Question: I have a core data object like this:

I build a predicate to get scheduletimes and per selection times I need to get the movies and theaters
With the value of the schedule I tried to get theater
Here is my code:
'''
NSString *nameOfMovie = [[scheduleResults movie] valueForKey:@"nameOfMovie"];
NSPredicate *theaterPredicate = [NSPredicate predicateWithFormat:@"SUBQUERY (showTimes, $x, $x.nameOfMovie == %@ AND $x.showTimes.showTimes == %@).@count > 0", nameOfMovie, showTimes];
'''
But I'm getting this error with my predicate:
to-many key not allowed here
any of you knows what I'm doing wrong with my predicate?
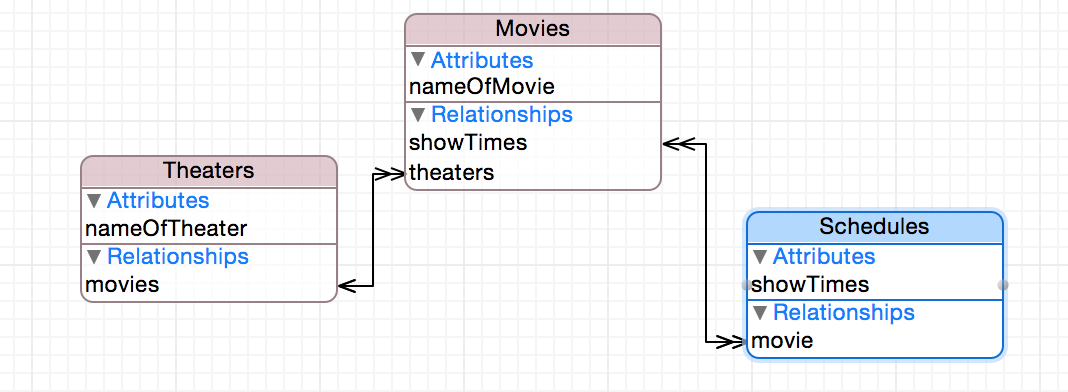
Answer: I found the question quite interesting and so create a simple playground with swift to test the subquery for your case. I think you are missing some relations in your data model, if you really care about it, and you should name the entities in singular like Movie, Schedule, Theater etc which makes more sense, since entities are always singular and associations can be singular or plural depending on one-to-many or one-to-one relation.
Here is what I have come up with the data model,
'''
// a Movie can have multiple schedule and a schedule can have multiple movies at the same time
Schedule << ------- >> Movie
// a Movie can be running in multiple theater and a theater can have multiple movies
Movie << ------>> Theater
'''
So, based on the above relation, I created a playground file to create some fixture data and play around,
'''
class Schedule: NSObject {
var showTime: NSDate!
var movies: [Movie]!
}
class Theater: NSObject {
var name: String!
var movies: [Movie]!
}
class Movie: NSObject {
var nameOfMovie: String!
var theaters: [Theater]!
var showTimes: [Schedule]!
}
let hitech = Theater()
hitech.name = "Hitech Cinema"
let kino = Theater()
kino.name = "Kino"
let warner = Theater()
warner.name = "Warners"
let interstellar = Movie()
interstellar.nameOfMovie = "Interstellar"
let gravity = Movie()
gravity.nameOfMovie = "Gravity"
let wrathOfSpace = Movie()
wrathOfSpace.nameOfMovie = "Wrath of Space"
let today = NSDate()
let yesterday = today.dateByAddingTimeInterval(-60 * 60 * 24)
let tomorrow = today.dateByAddingTimeInterval(60 * 60 * 24)
let todaySchedule = Schedule()
todaySchedule.showTime = today
let yesterdaySchedule = Schedule()
yesterdaySchedule.showTime = yesterday
let tomorrowSchedule = Schedule()
tomorrowSchedule.showTime = tomorrow
todaySchedule.movies = [interstellar, gravity]
tomorrowSchedule.movies = [interstellar, wrathOfSpace]
yesterdaySchedule.movies = [wrathOfSpace, gravity]
interstellar.showTimes = [todaySchedule, tomorrowSchedule]
gravity.showTimes = [todaySchedule, yesterdaySchedule]
wrathOfSpace.showTimes = [tomorrowSchedule, yesterdaySchedule]
interstellar.theaters = [kino, hitech]
gravity.theaters = [kino, warner]
wrathOfSpace.theaters = [warner, hitech]
kino.movies = [interstellar, gravity]
hitech.movies = [interstellar, wrathOfSpace]
warner.movies = [wrathOfSpace, gravity]
let theaters:NSArray = [hitech, warner, kino]
var nameOfMovie = "Gravity"
var date = yesterday
var predicate = NSPredicate(format: "SUBQUERY(movies, $a, $a.nameOfMovie = %@ and SUBQUERY($a.showTimes, $b, $b.showTime = %@).@count > 0).@count > 0", nameOfMovie, date)
let threatersYesterdayGravity = theaters.filteredArrayUsingPredicate(predicate)
nameOfMovie = "Interstellar"
date = tomorrow
predicate = NSPredicate(format: "SUBQUERY(movies, $a, $a.nameOfMovie = %@ and SUBQUERY($a.showTimes, $b, $b.showTime = %@).@count > 0).@count > 0", nameOfMovie, date)
let threatersTomorrowInterstellar = theaters.filteredArrayUsingPredicate(predicate)
'''
And the result are as I would expect. You can also play with the above relation and subquery fit it to your need.